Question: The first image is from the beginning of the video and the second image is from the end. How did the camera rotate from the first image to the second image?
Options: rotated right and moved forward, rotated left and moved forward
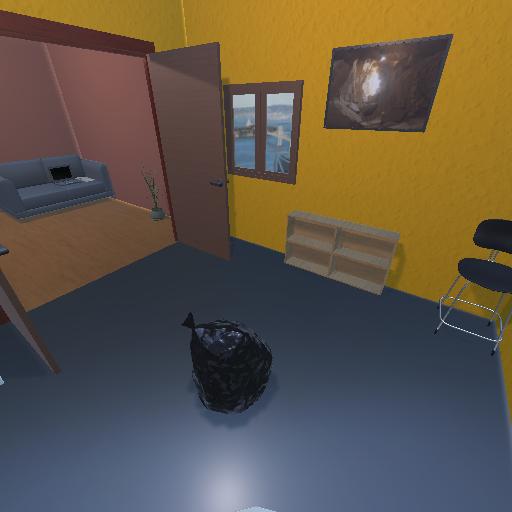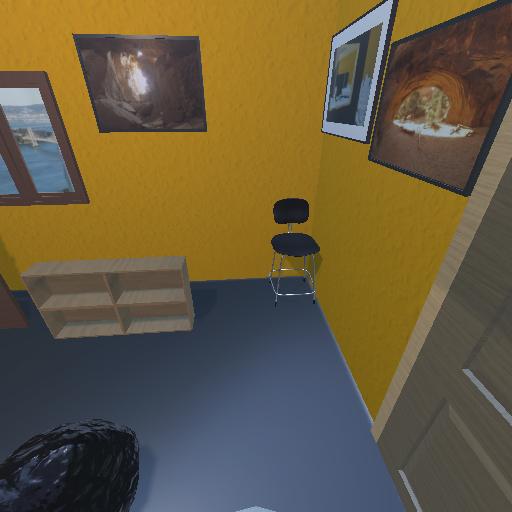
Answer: rotated right and moved forward